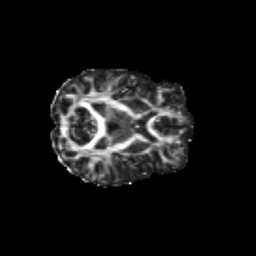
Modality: FA
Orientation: axial
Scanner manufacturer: siemens
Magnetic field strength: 3 T
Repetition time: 9.2 s
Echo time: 0.084 s